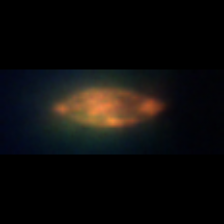
Taxon: Gyrodinium
Group: Dinoflagellates